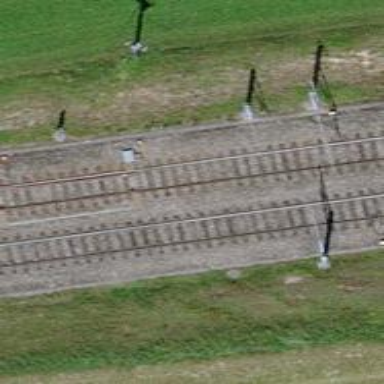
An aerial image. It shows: Railway switch.